Question: I am trying to use GoogleMap V2 .But i am getting error on import these :
'''
import android.support.v7.app.MediaRouteActionProvider;
import android.support.v7.media.MediaRouteSelector;
import android.support.v7.media.MediaRouter;
import android.support.v7.media.MediaRouter.RouteInfo;
'''
And the error is
'''
The import android.support.v7.app.MediaRouteActionProvider cannot be resolved
'''
Here is the screen shot of the library that i have added

What i have to do .I have tried to import By Build path .But it is not resolving my issue in there any way so that i can resolve these errors.
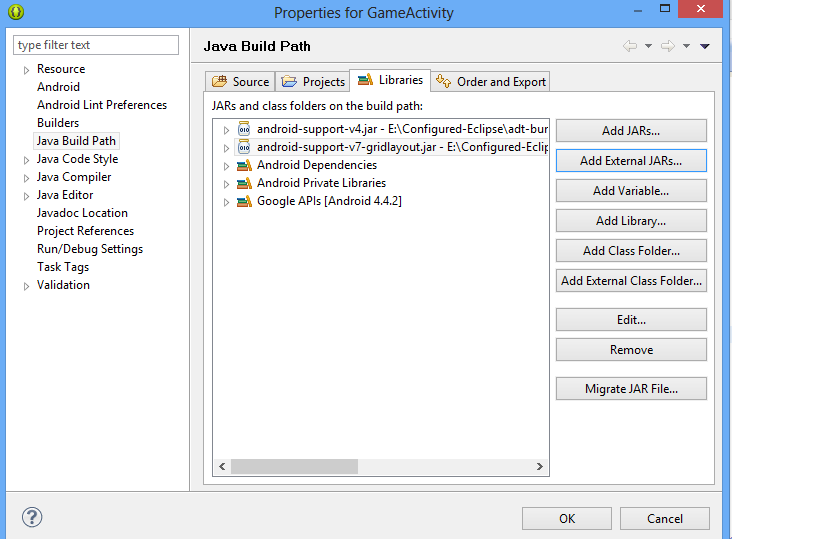
Answer: It looks like you have added gridlayout.jar to the projects lib folder.
Its a library project with resources. You need to reference the library project in your android projet
This library is located in the '<sdk>/extras/android/support/v7/gridlayout/' directory after you download the Android Support Libraries.
Follow
<URL>